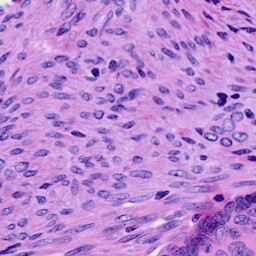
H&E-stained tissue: Cervix